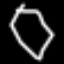
Label: diamond